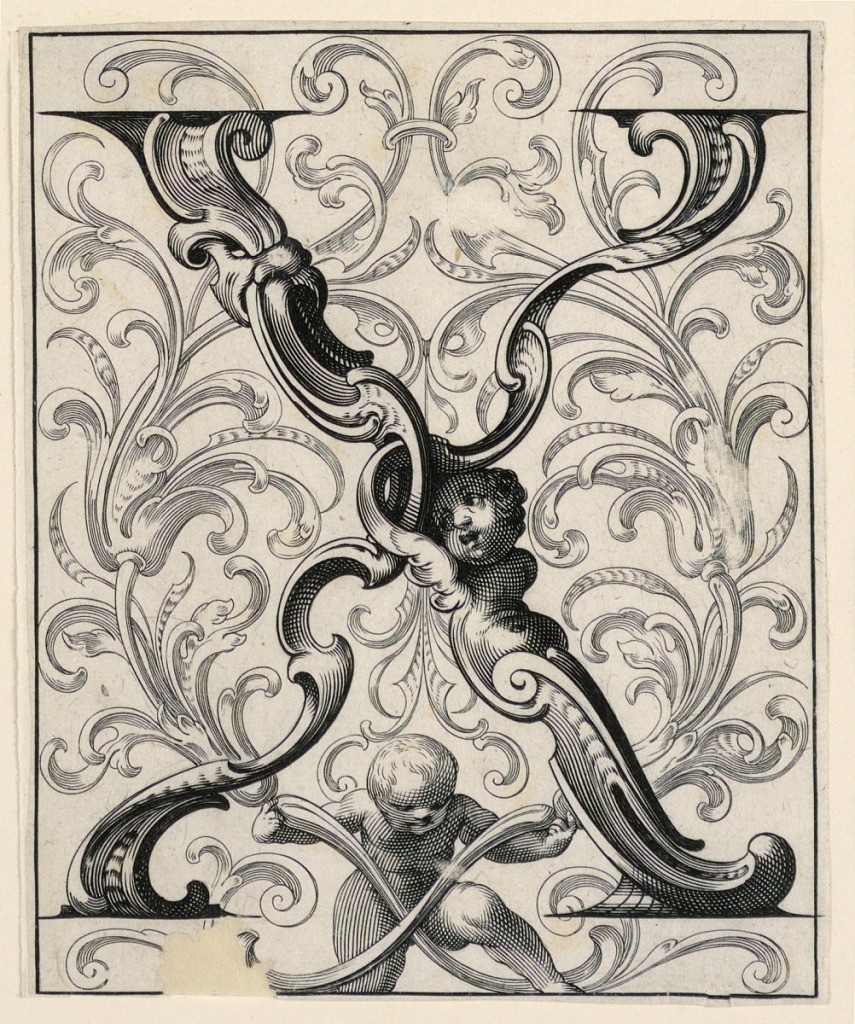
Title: Panel with the Letter "X" from the "Newes ABC Büechlein"
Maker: Lukas Kilian, German, 1579 – 1637
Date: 1627
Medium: Engraving on off-white laid paper
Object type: Print
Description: A boy holds two stems, forming a pointed oval whose base is an "X" shape.